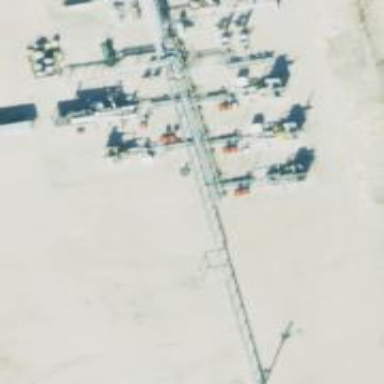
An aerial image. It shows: Industrial area primarily used for oil-related activities.